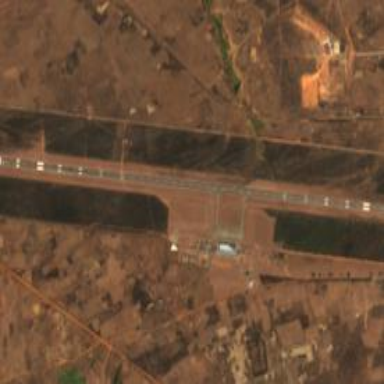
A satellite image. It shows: View of runway in airport.